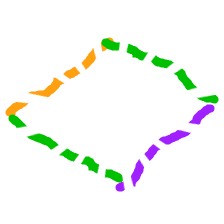
Shape: rhombus